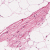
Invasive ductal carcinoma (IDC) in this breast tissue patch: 0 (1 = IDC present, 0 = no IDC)